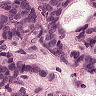
Metastatic tissue present: yes